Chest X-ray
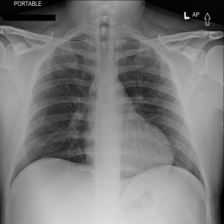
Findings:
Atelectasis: negative
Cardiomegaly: negative
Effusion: negative
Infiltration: negative
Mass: negative
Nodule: negative
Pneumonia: negative
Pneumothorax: negative
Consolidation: negative
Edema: negative
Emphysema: negative
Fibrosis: negative
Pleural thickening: negative
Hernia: negative